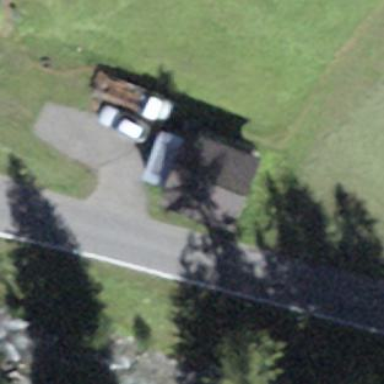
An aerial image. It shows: Building with tile roof.